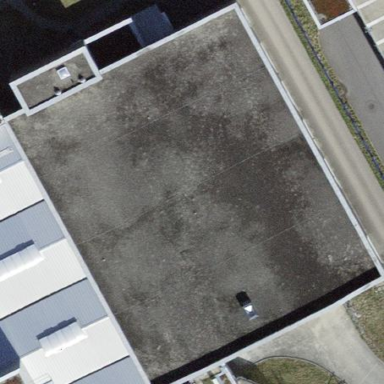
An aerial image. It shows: Industrial building.